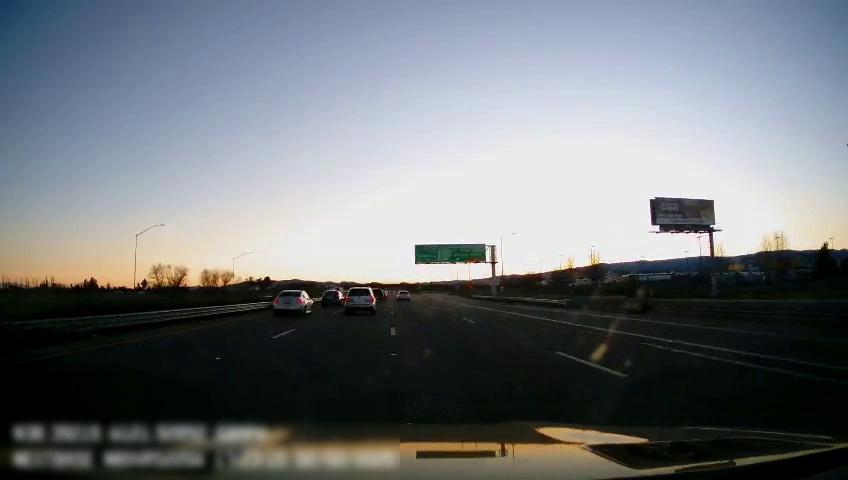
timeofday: Dusk/Dawn/Twilight
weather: Cloudy
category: Drivable Space
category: Vehicles | Car
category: Vehicles | SUV
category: Vehicles | Car
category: Vehicles | SUV
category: Vehicles | SUV
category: Lanes | Alternate Lane
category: Lanes | Current Lane
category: Lanes | Current Lane
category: Lanes | Alternate Lane
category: Lanes | Alternate Lane
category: Traffic | Signs